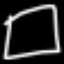
Label: square